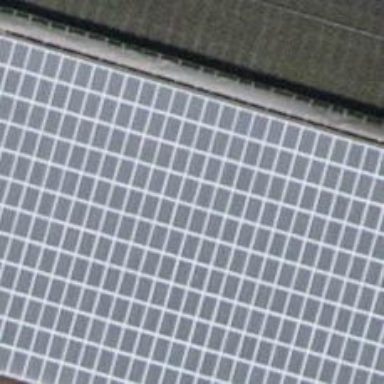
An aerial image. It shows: Solar power generator with photovoltaic panels.